Aerial crown-view tile of a tropical tree (Barro Colorado Island, Panama), acquired 20250818:
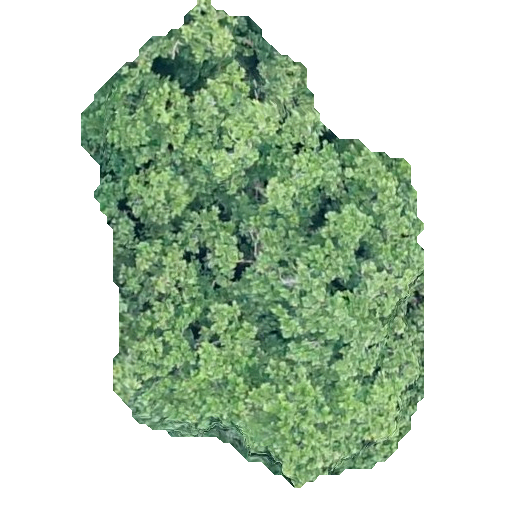
Species: Anacardium excelsum
GBIF accepted scientific name: Anacardium excelsum
Crown area: 167.186 m²